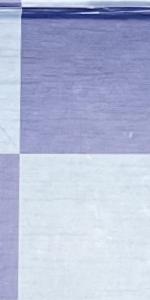
Label: Empty